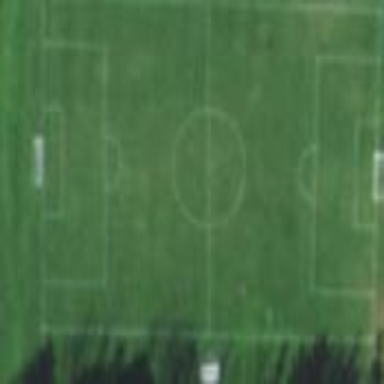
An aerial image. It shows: Soccer pitch for outdoor sports and leisure activities.